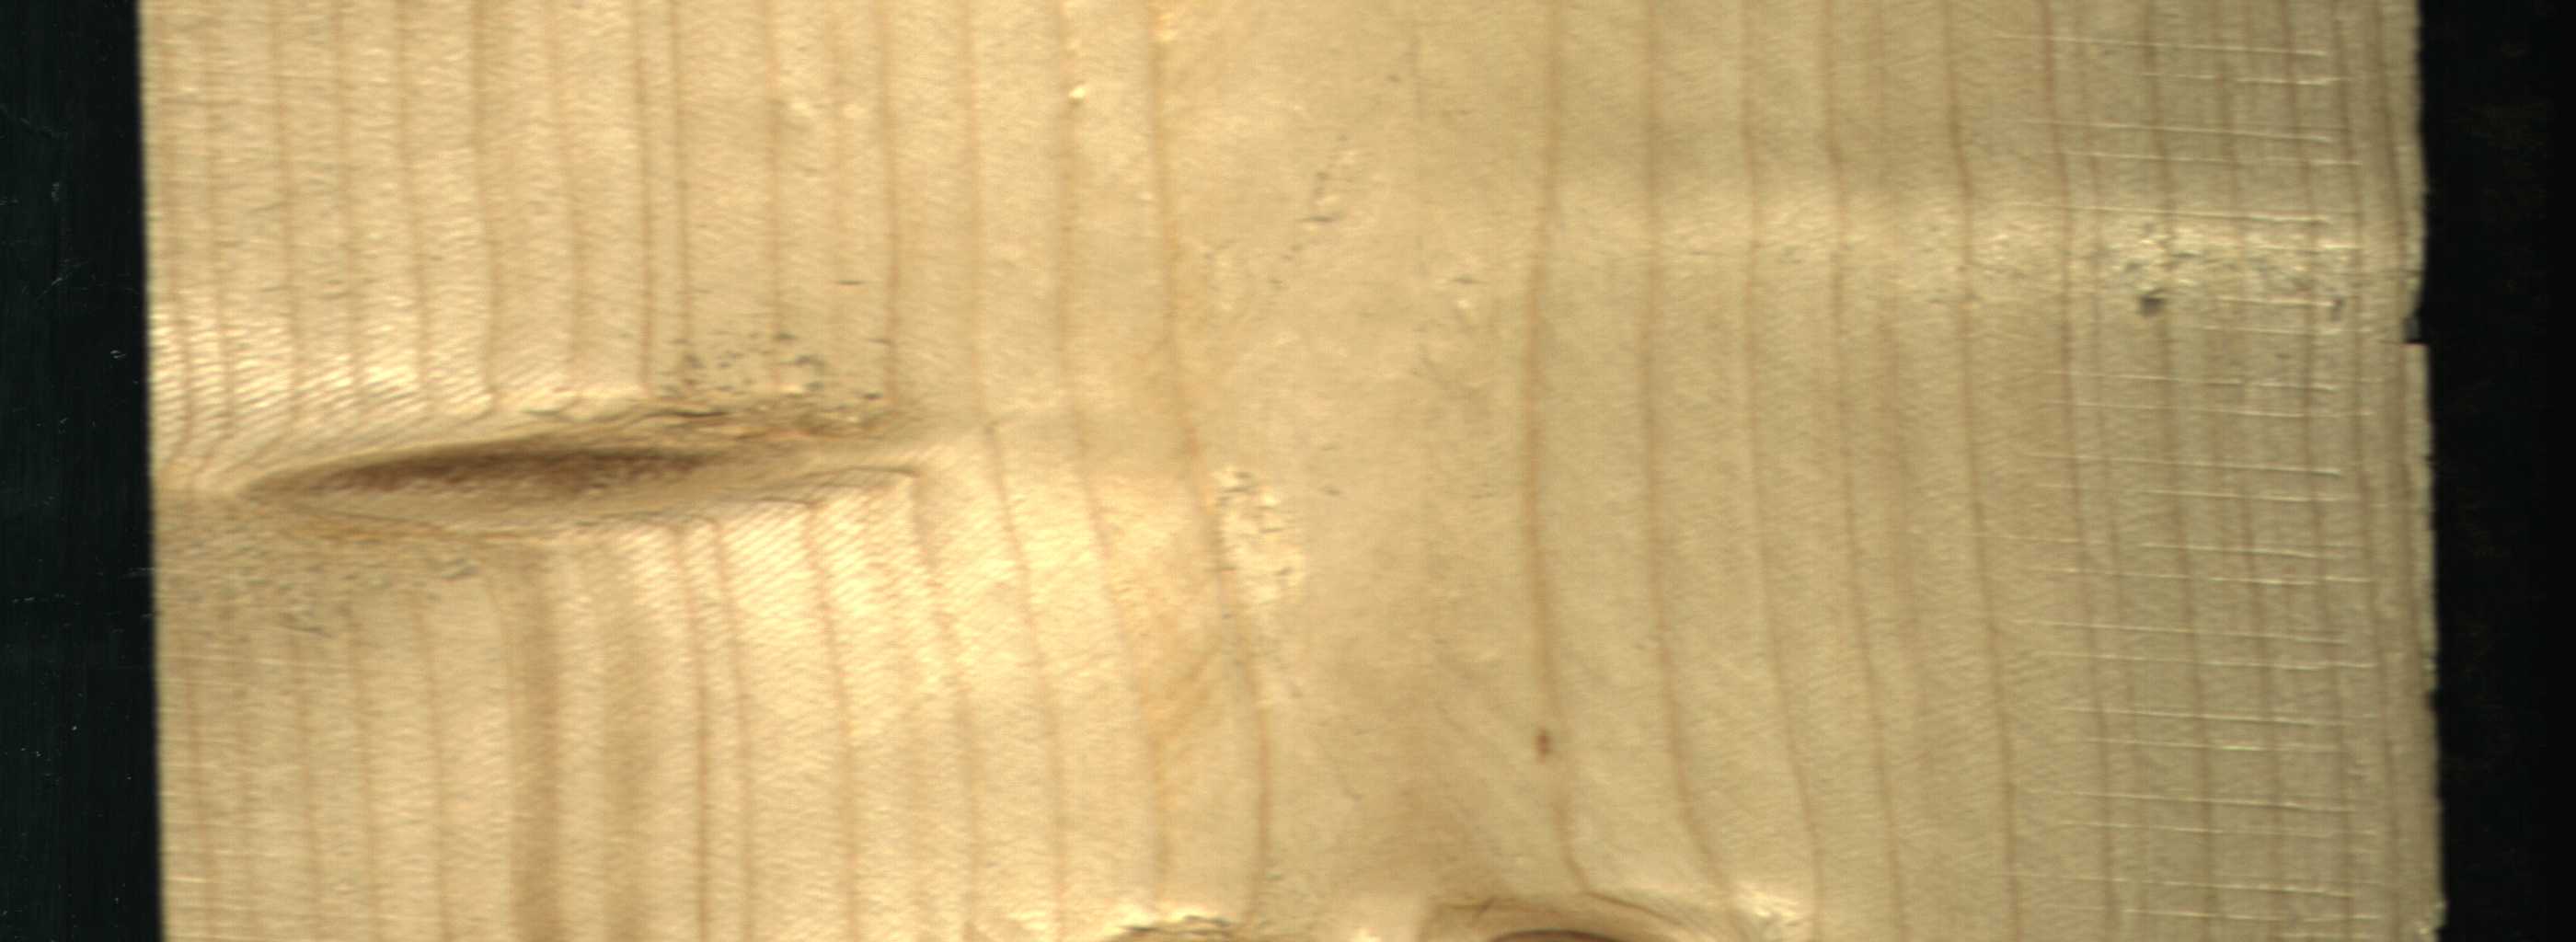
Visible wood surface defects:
Live_Knot
Live_Knot
Live_Knot